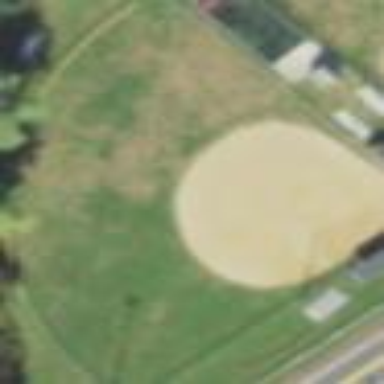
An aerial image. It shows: Baseball pitch for leisure and sports activities.